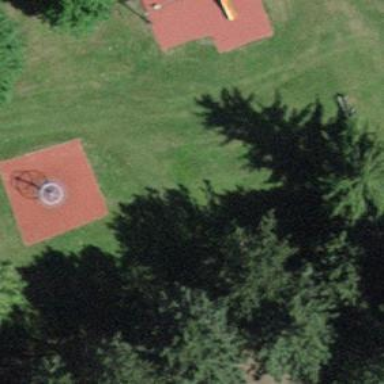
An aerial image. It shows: Playground area for leisure activities on the land.